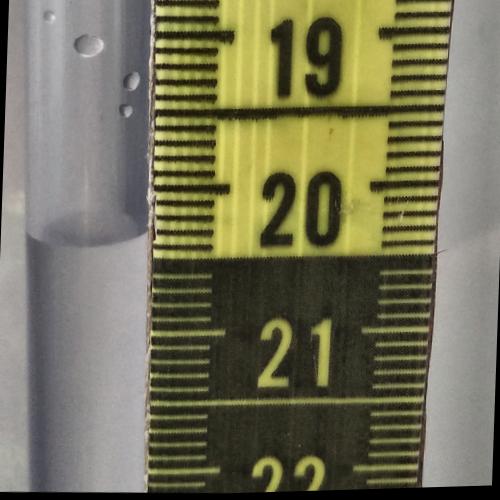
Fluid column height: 20.3 cm